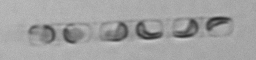
Label: Skeletonema